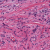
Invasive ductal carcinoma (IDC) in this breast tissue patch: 1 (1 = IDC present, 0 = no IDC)